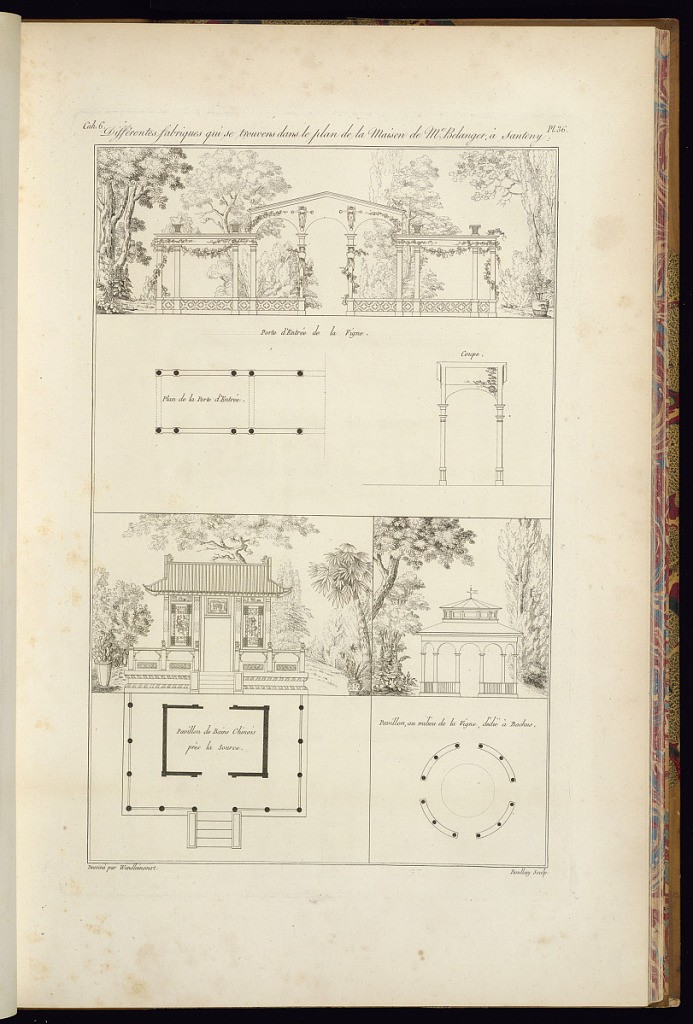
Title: Differents fabriques qui se trouvens dans le plan de la Maison de Me. Belanger, à Santeny
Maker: Wandlaincourt, French, active early 19th century
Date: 1812
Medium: Etching and engraving on paper
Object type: Print
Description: An architectural print illustrating various garden buildings and structures, including three exterior elevations, one sectional view, and three floor plans for a gate and two pavilions, featuring chinoiserie and neoclassical motifs. The plate is titled, numbered, and signed.